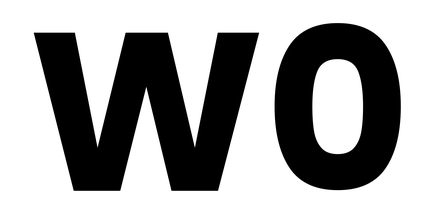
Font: Poppins-Bold